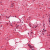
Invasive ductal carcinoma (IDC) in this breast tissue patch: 0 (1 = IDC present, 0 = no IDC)